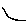
Label: line